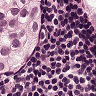
Metastatic tissue present: yes